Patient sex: M
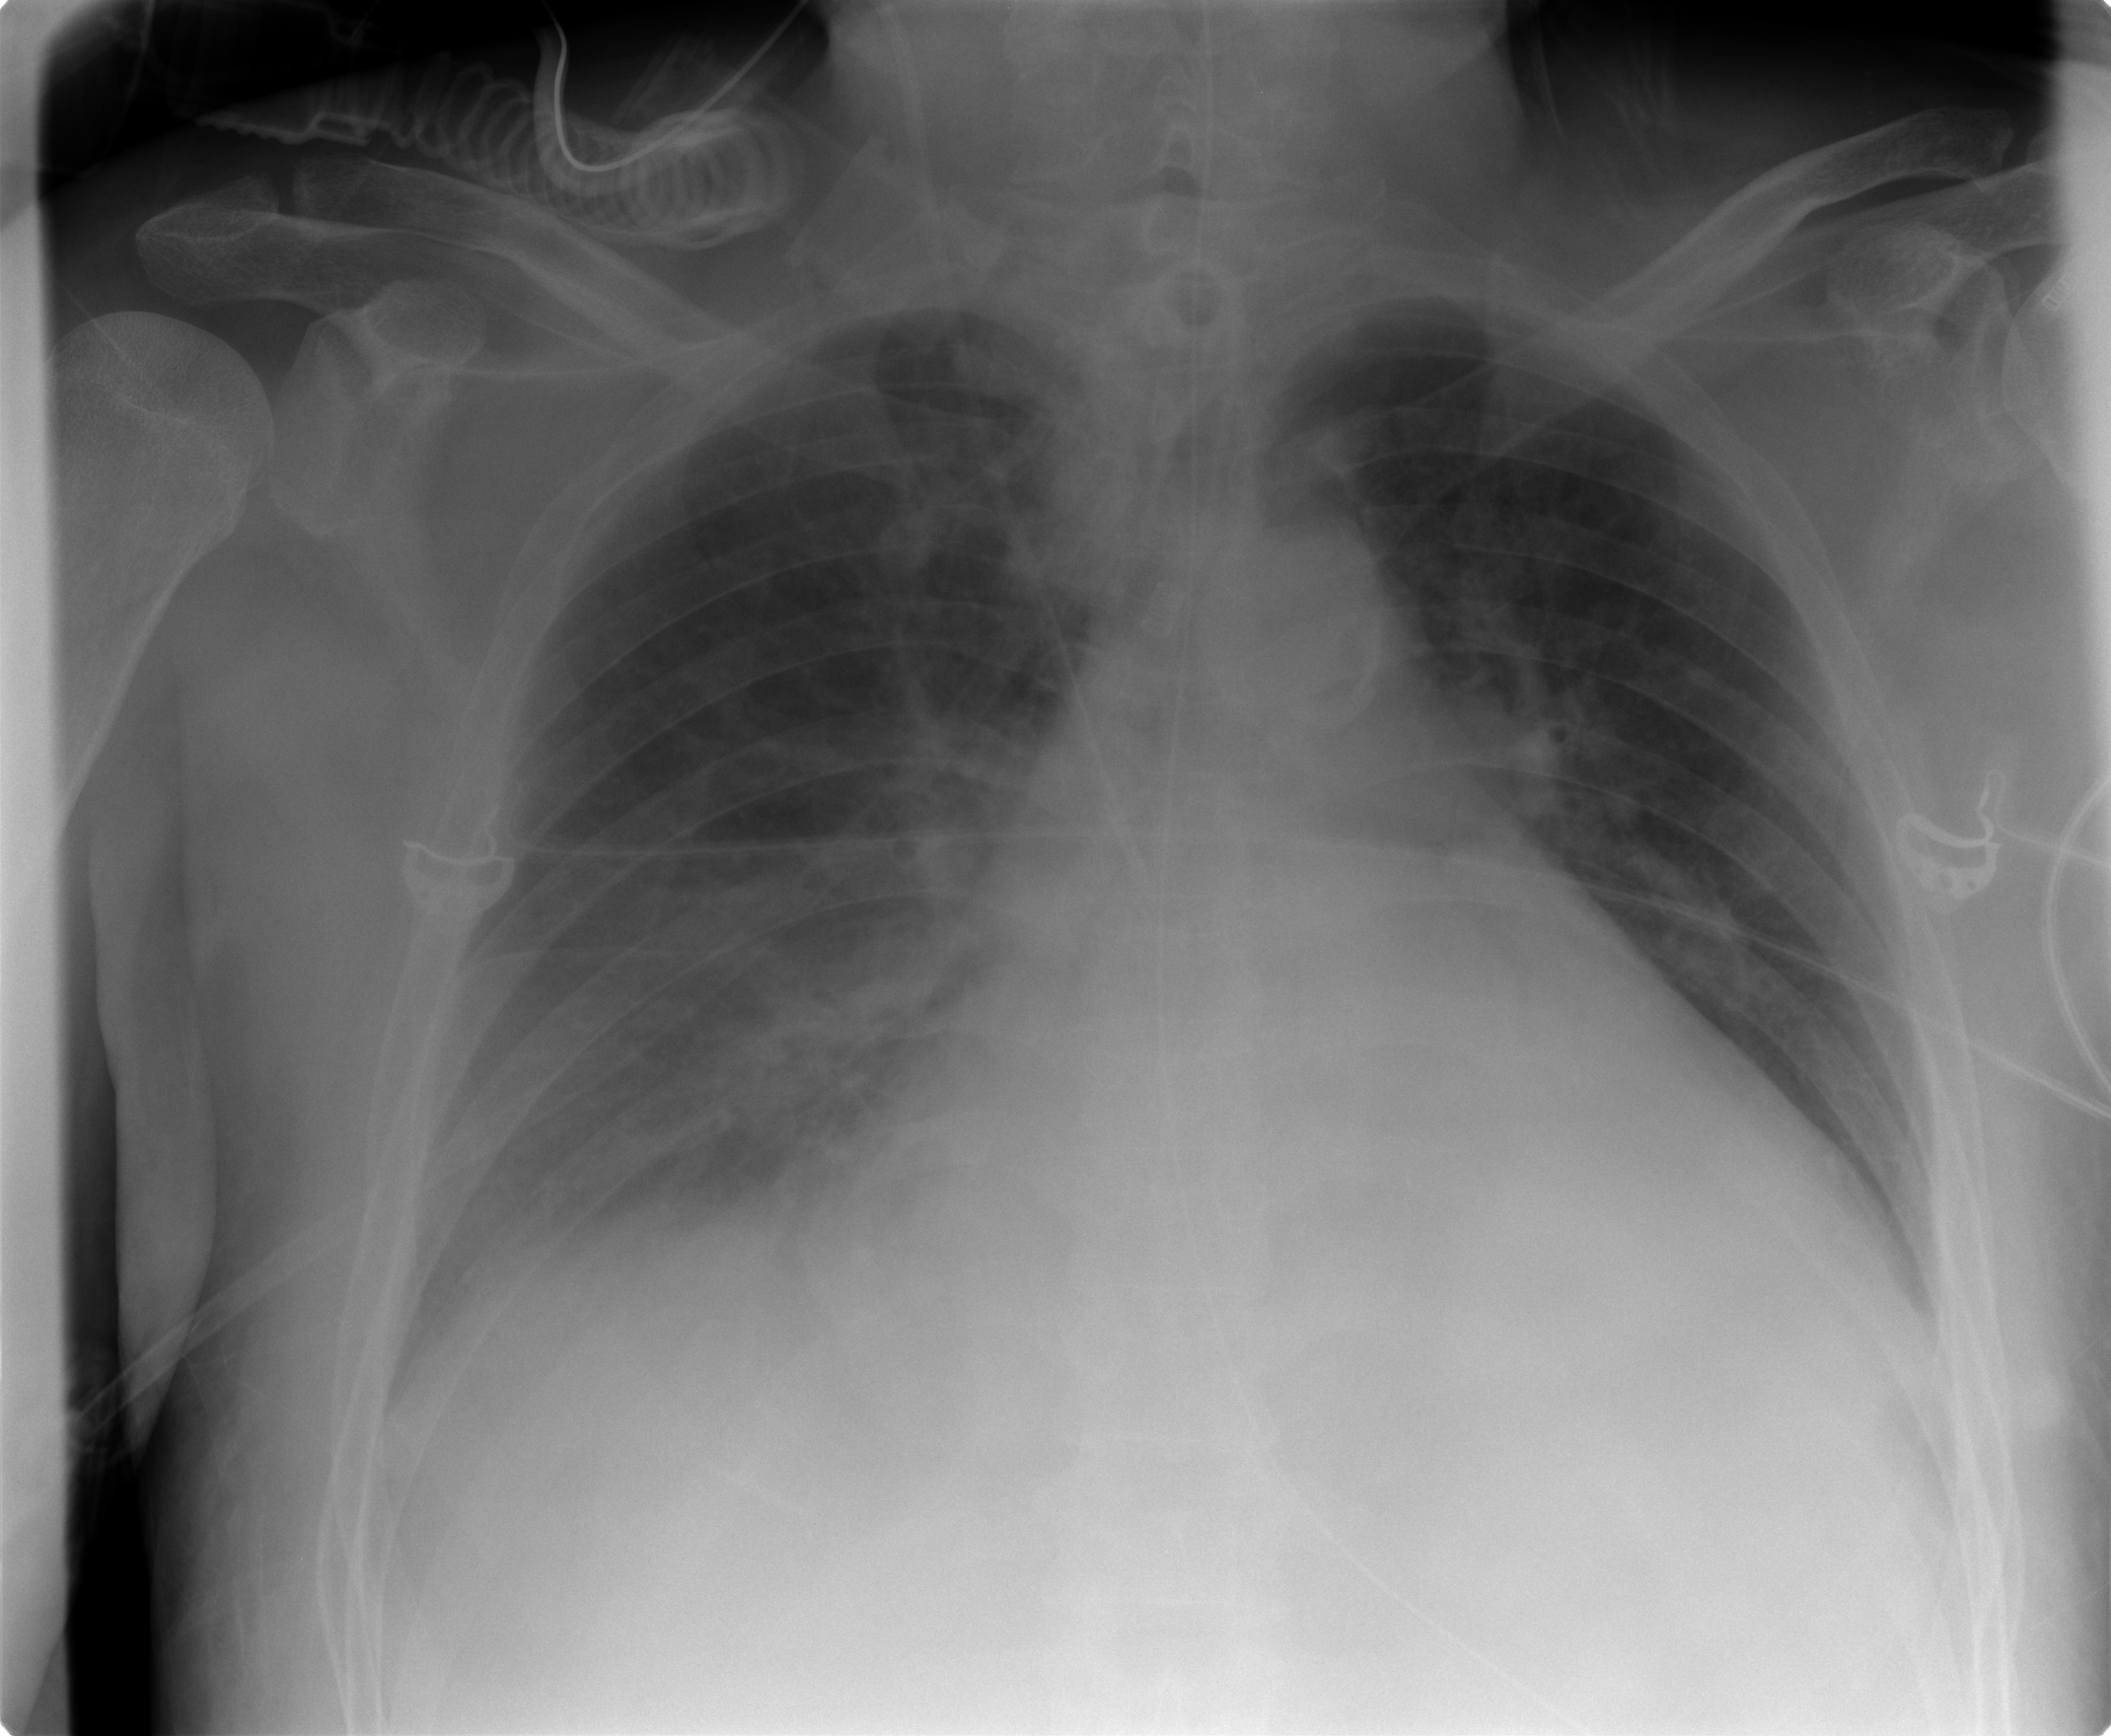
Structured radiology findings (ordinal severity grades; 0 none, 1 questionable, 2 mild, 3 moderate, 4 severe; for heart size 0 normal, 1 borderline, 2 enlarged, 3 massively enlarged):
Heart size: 2
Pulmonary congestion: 2
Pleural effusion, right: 3
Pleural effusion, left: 0
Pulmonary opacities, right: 0
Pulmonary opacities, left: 0
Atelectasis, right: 2
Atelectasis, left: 2